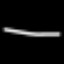
Label: line